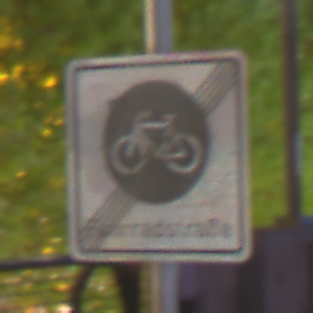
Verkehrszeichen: EndeFahrradstrasse
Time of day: Night
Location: Outdoor (Urban)
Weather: PartlyCloudy
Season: NotSpecified
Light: Natural